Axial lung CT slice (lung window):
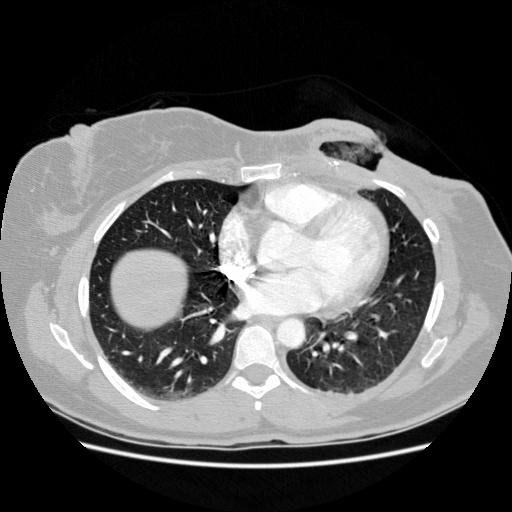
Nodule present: no